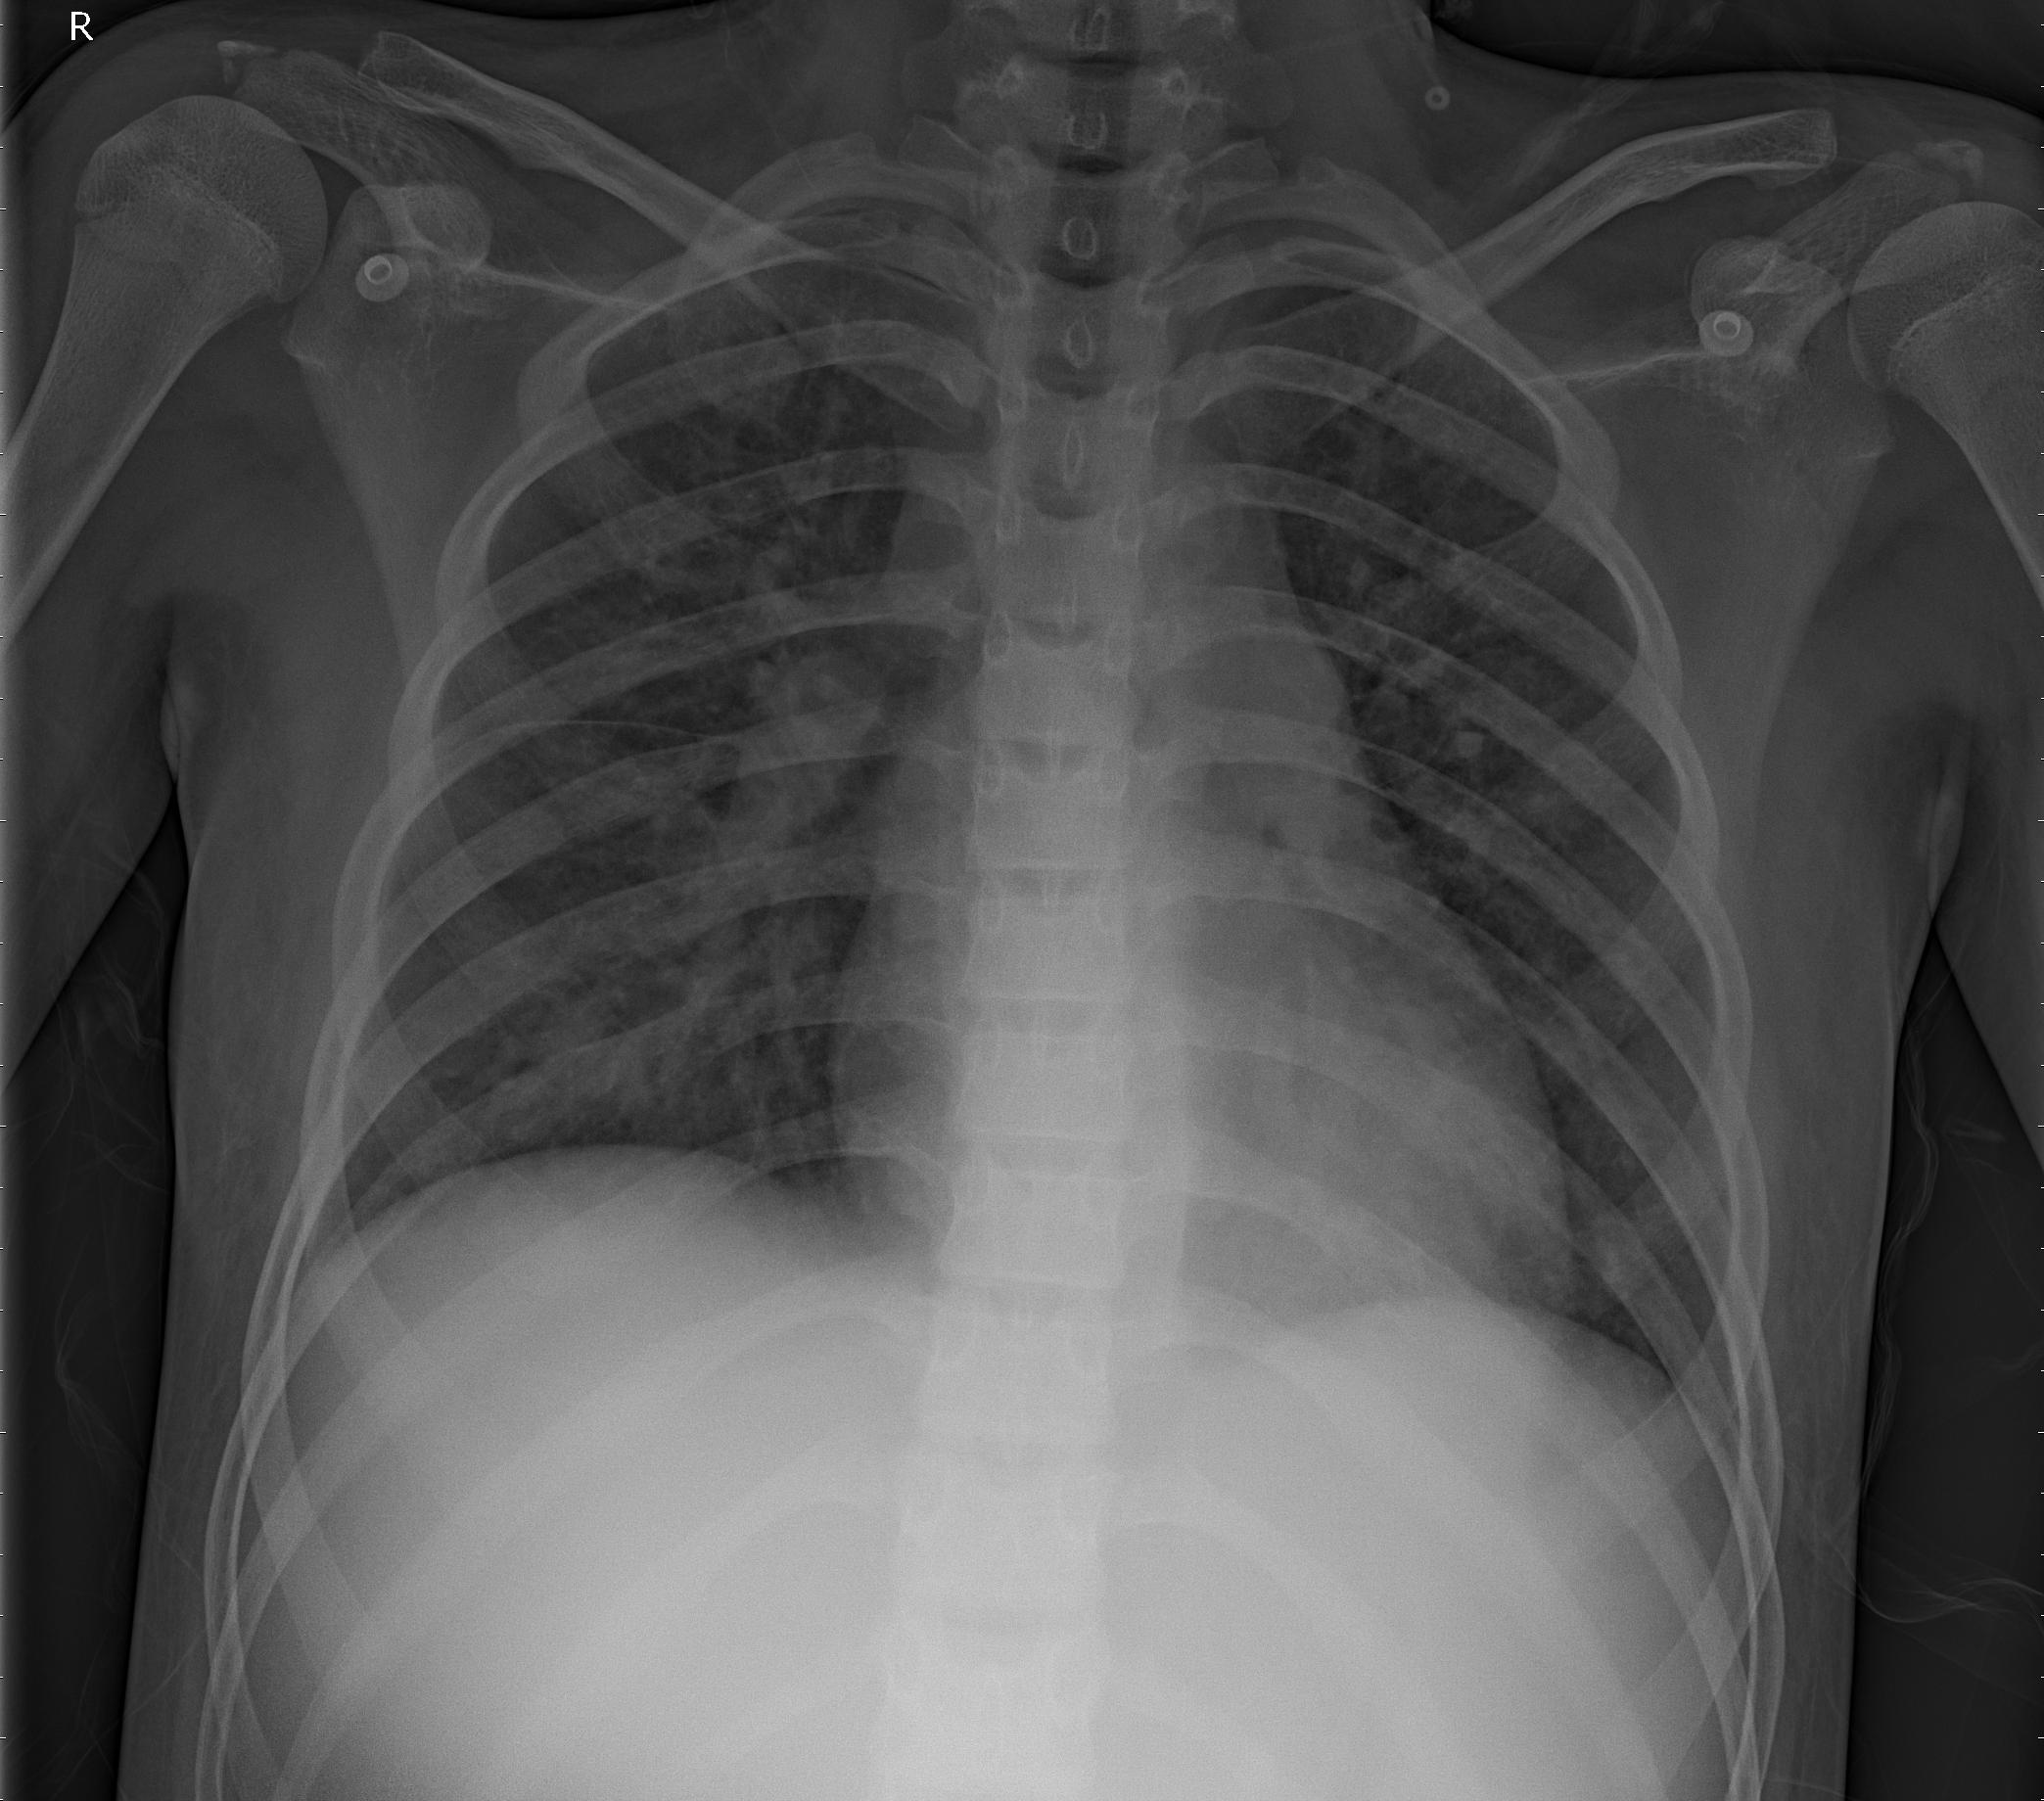
Diagnosis: PNEUMONIA